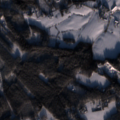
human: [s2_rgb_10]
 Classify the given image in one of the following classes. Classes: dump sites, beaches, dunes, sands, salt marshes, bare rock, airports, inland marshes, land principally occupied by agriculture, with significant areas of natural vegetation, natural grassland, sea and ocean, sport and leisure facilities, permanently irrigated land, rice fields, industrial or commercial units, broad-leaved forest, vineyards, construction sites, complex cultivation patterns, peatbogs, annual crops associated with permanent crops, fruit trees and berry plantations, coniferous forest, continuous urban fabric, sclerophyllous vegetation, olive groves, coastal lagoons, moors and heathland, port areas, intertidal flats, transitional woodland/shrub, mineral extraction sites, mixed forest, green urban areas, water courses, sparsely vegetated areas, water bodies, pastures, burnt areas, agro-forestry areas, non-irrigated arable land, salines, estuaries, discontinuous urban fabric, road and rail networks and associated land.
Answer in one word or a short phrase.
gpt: non-irrigated arable land, land principally occupied by agriculture, with significant areas of natural vegetation, coniferous forest, mixed forest